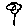
Label: flower